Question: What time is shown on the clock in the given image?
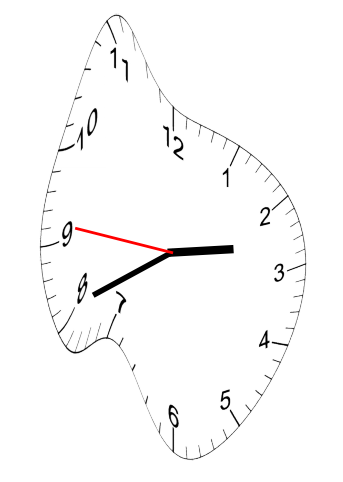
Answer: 02:40:46